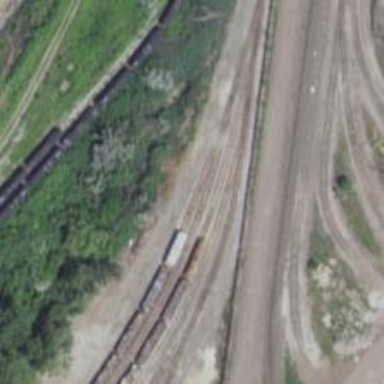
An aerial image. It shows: Railway yard used for servicing trains.